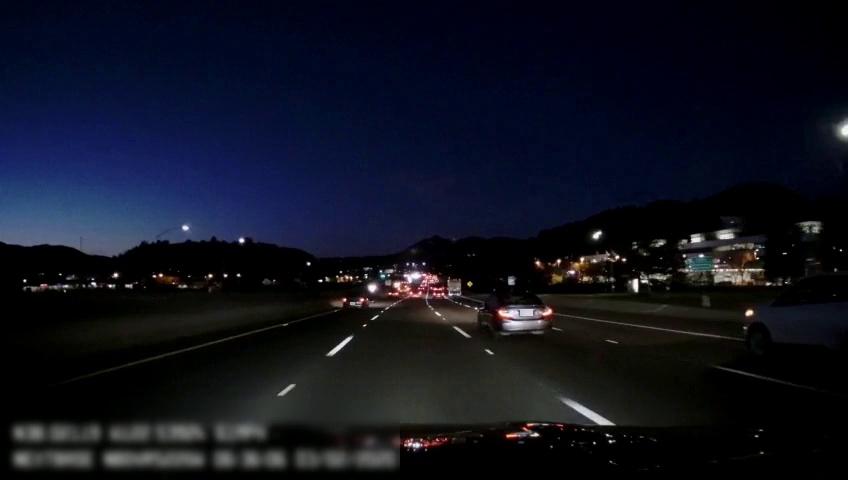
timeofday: Night
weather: Other
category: Drivable Space
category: Vehicles | Car
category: Vehicles | Car
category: Vehicles | Car
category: Vehicles | SUV
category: Vehicles | Car
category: Vehicles | Truck
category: Vehicles | Car
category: Lanes | Alternate Lane
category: Lanes | Current Lane
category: Lanes | Current Lane
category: Lanes | Alternate Lane
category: Lanes | Alternate Lane
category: Traffic | Signs